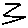
Label: zigzag